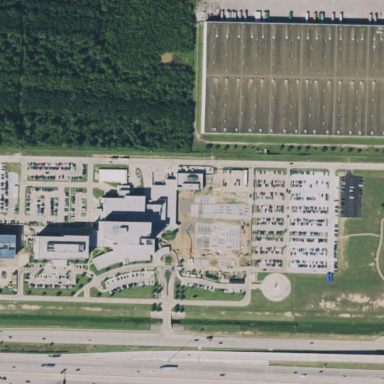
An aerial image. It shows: Healthcare facility identified as hospital.